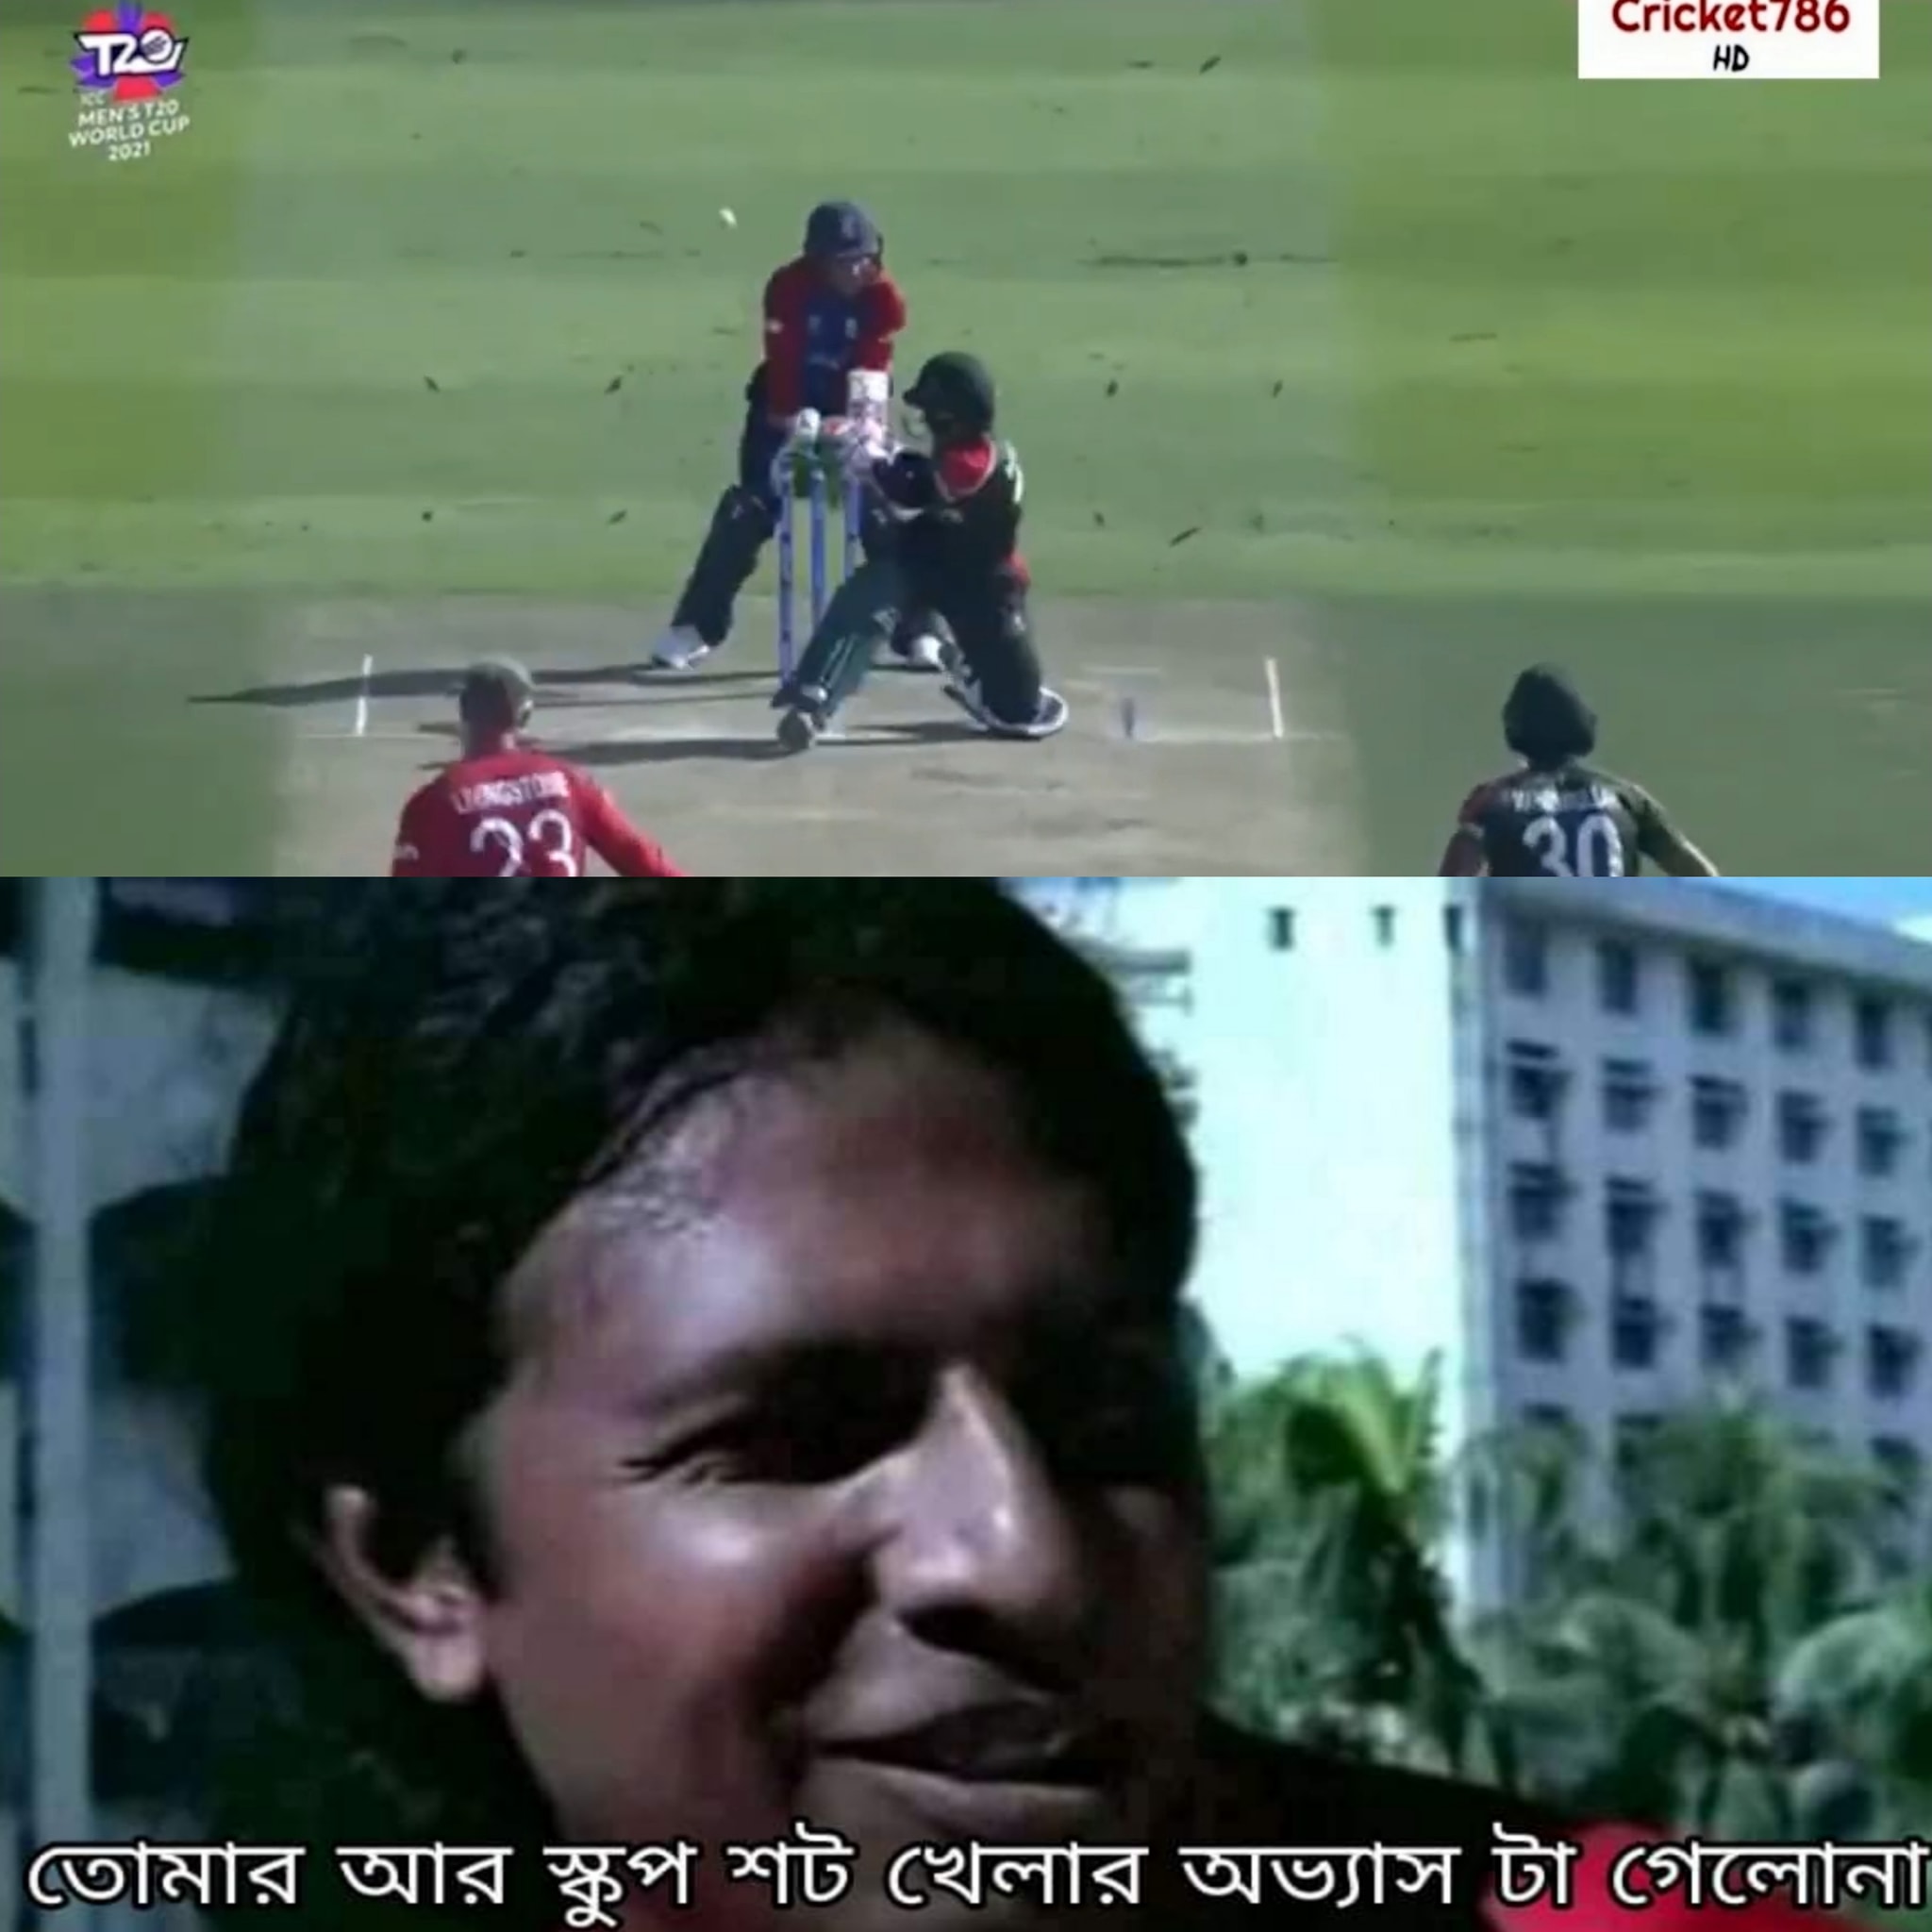
Caption: তোমার আর স্কুপ শট খেলার অভ্যাস টা গেলোনা
Label: non-hate